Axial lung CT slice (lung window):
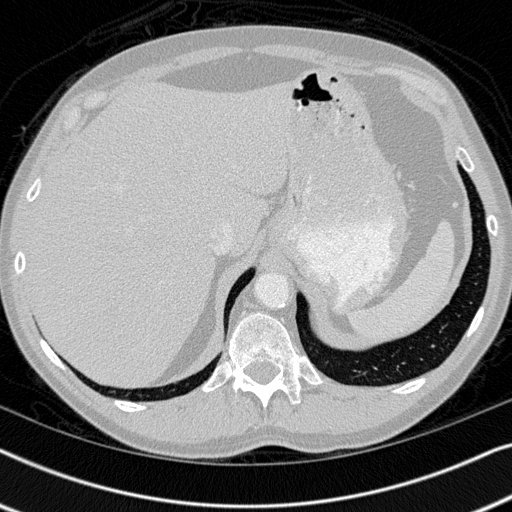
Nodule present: no